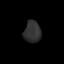
Tissue: lung
Cell type: Myeloid cells
Senescence score: 0.2275
Nuclear area (px): 363
Mean DAPI intensity: 47.691